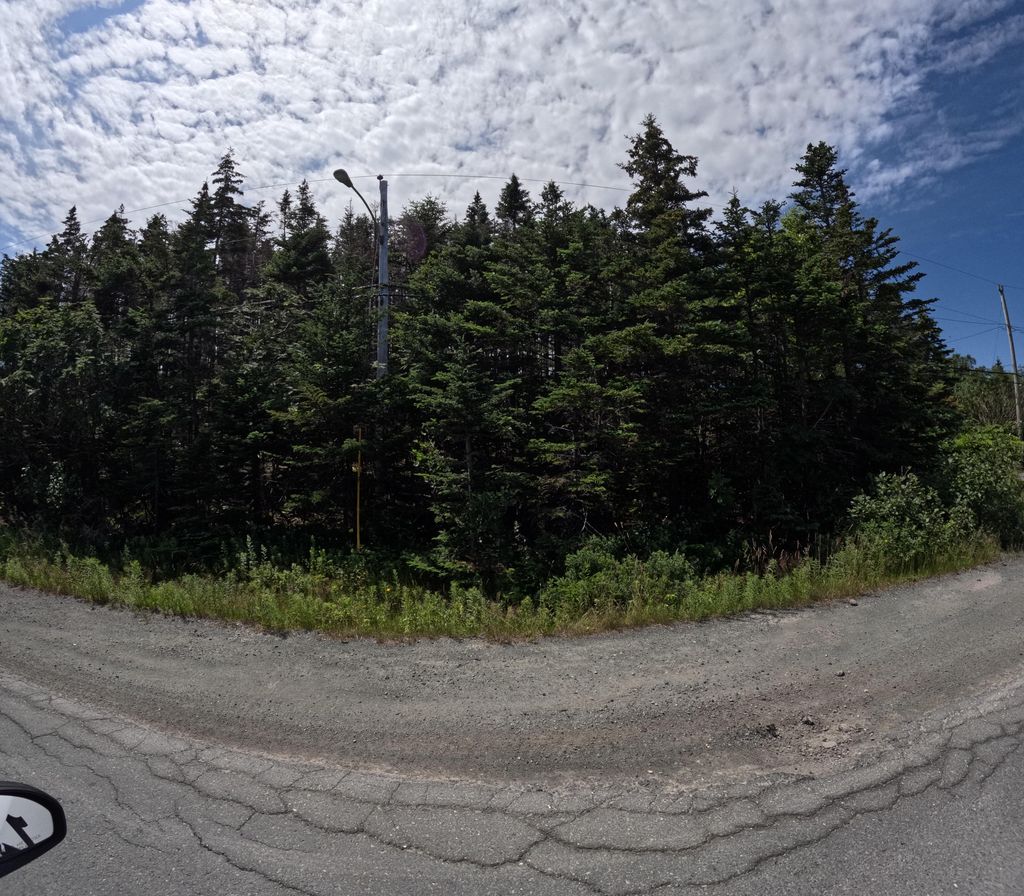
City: st_johns